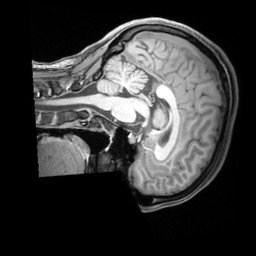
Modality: T1w
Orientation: sagittal
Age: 25
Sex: female
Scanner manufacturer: siemens
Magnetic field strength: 3 T
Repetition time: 1.97 s
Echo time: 0.00206 s